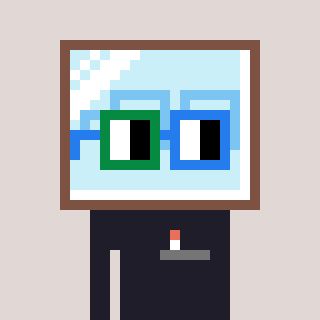
a pixel art character with square green and blue glasses, a mirror-shaped head and a grayscale-colored body on a warm background